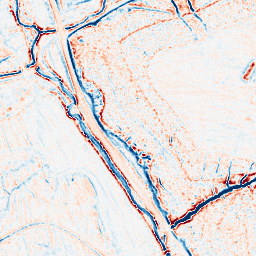
Category: edge_preserving
Decomposition family: bilateral
Decomposition parameters: d: 9
sigma_color: 100
sigma_space: 150
Upsampling method: quintic
Upsampling parameters: scale: 2
Upsampling scale: 2